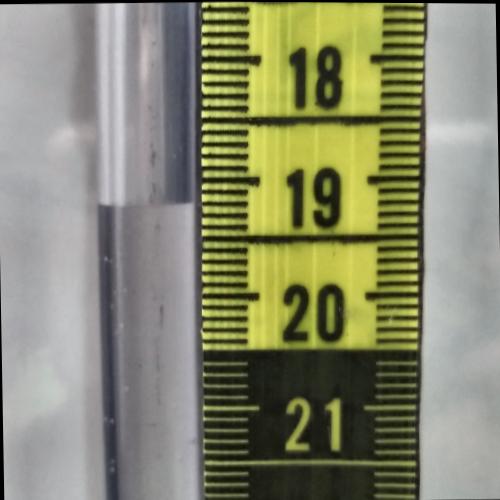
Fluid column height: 19.2 cm